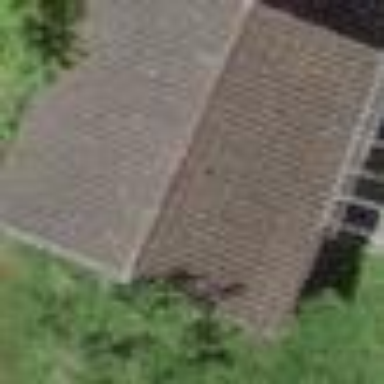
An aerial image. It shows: Garage.